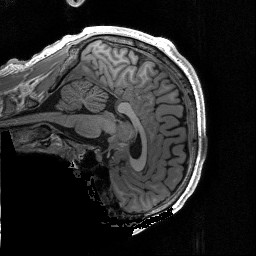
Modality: T1w
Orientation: sagittal